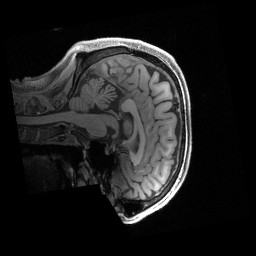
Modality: T1w
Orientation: sagittal
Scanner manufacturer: siemens
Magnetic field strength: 3 T
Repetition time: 2.4 s
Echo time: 0.00222 s